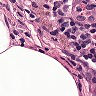
Metastatic tissue present: no